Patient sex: F
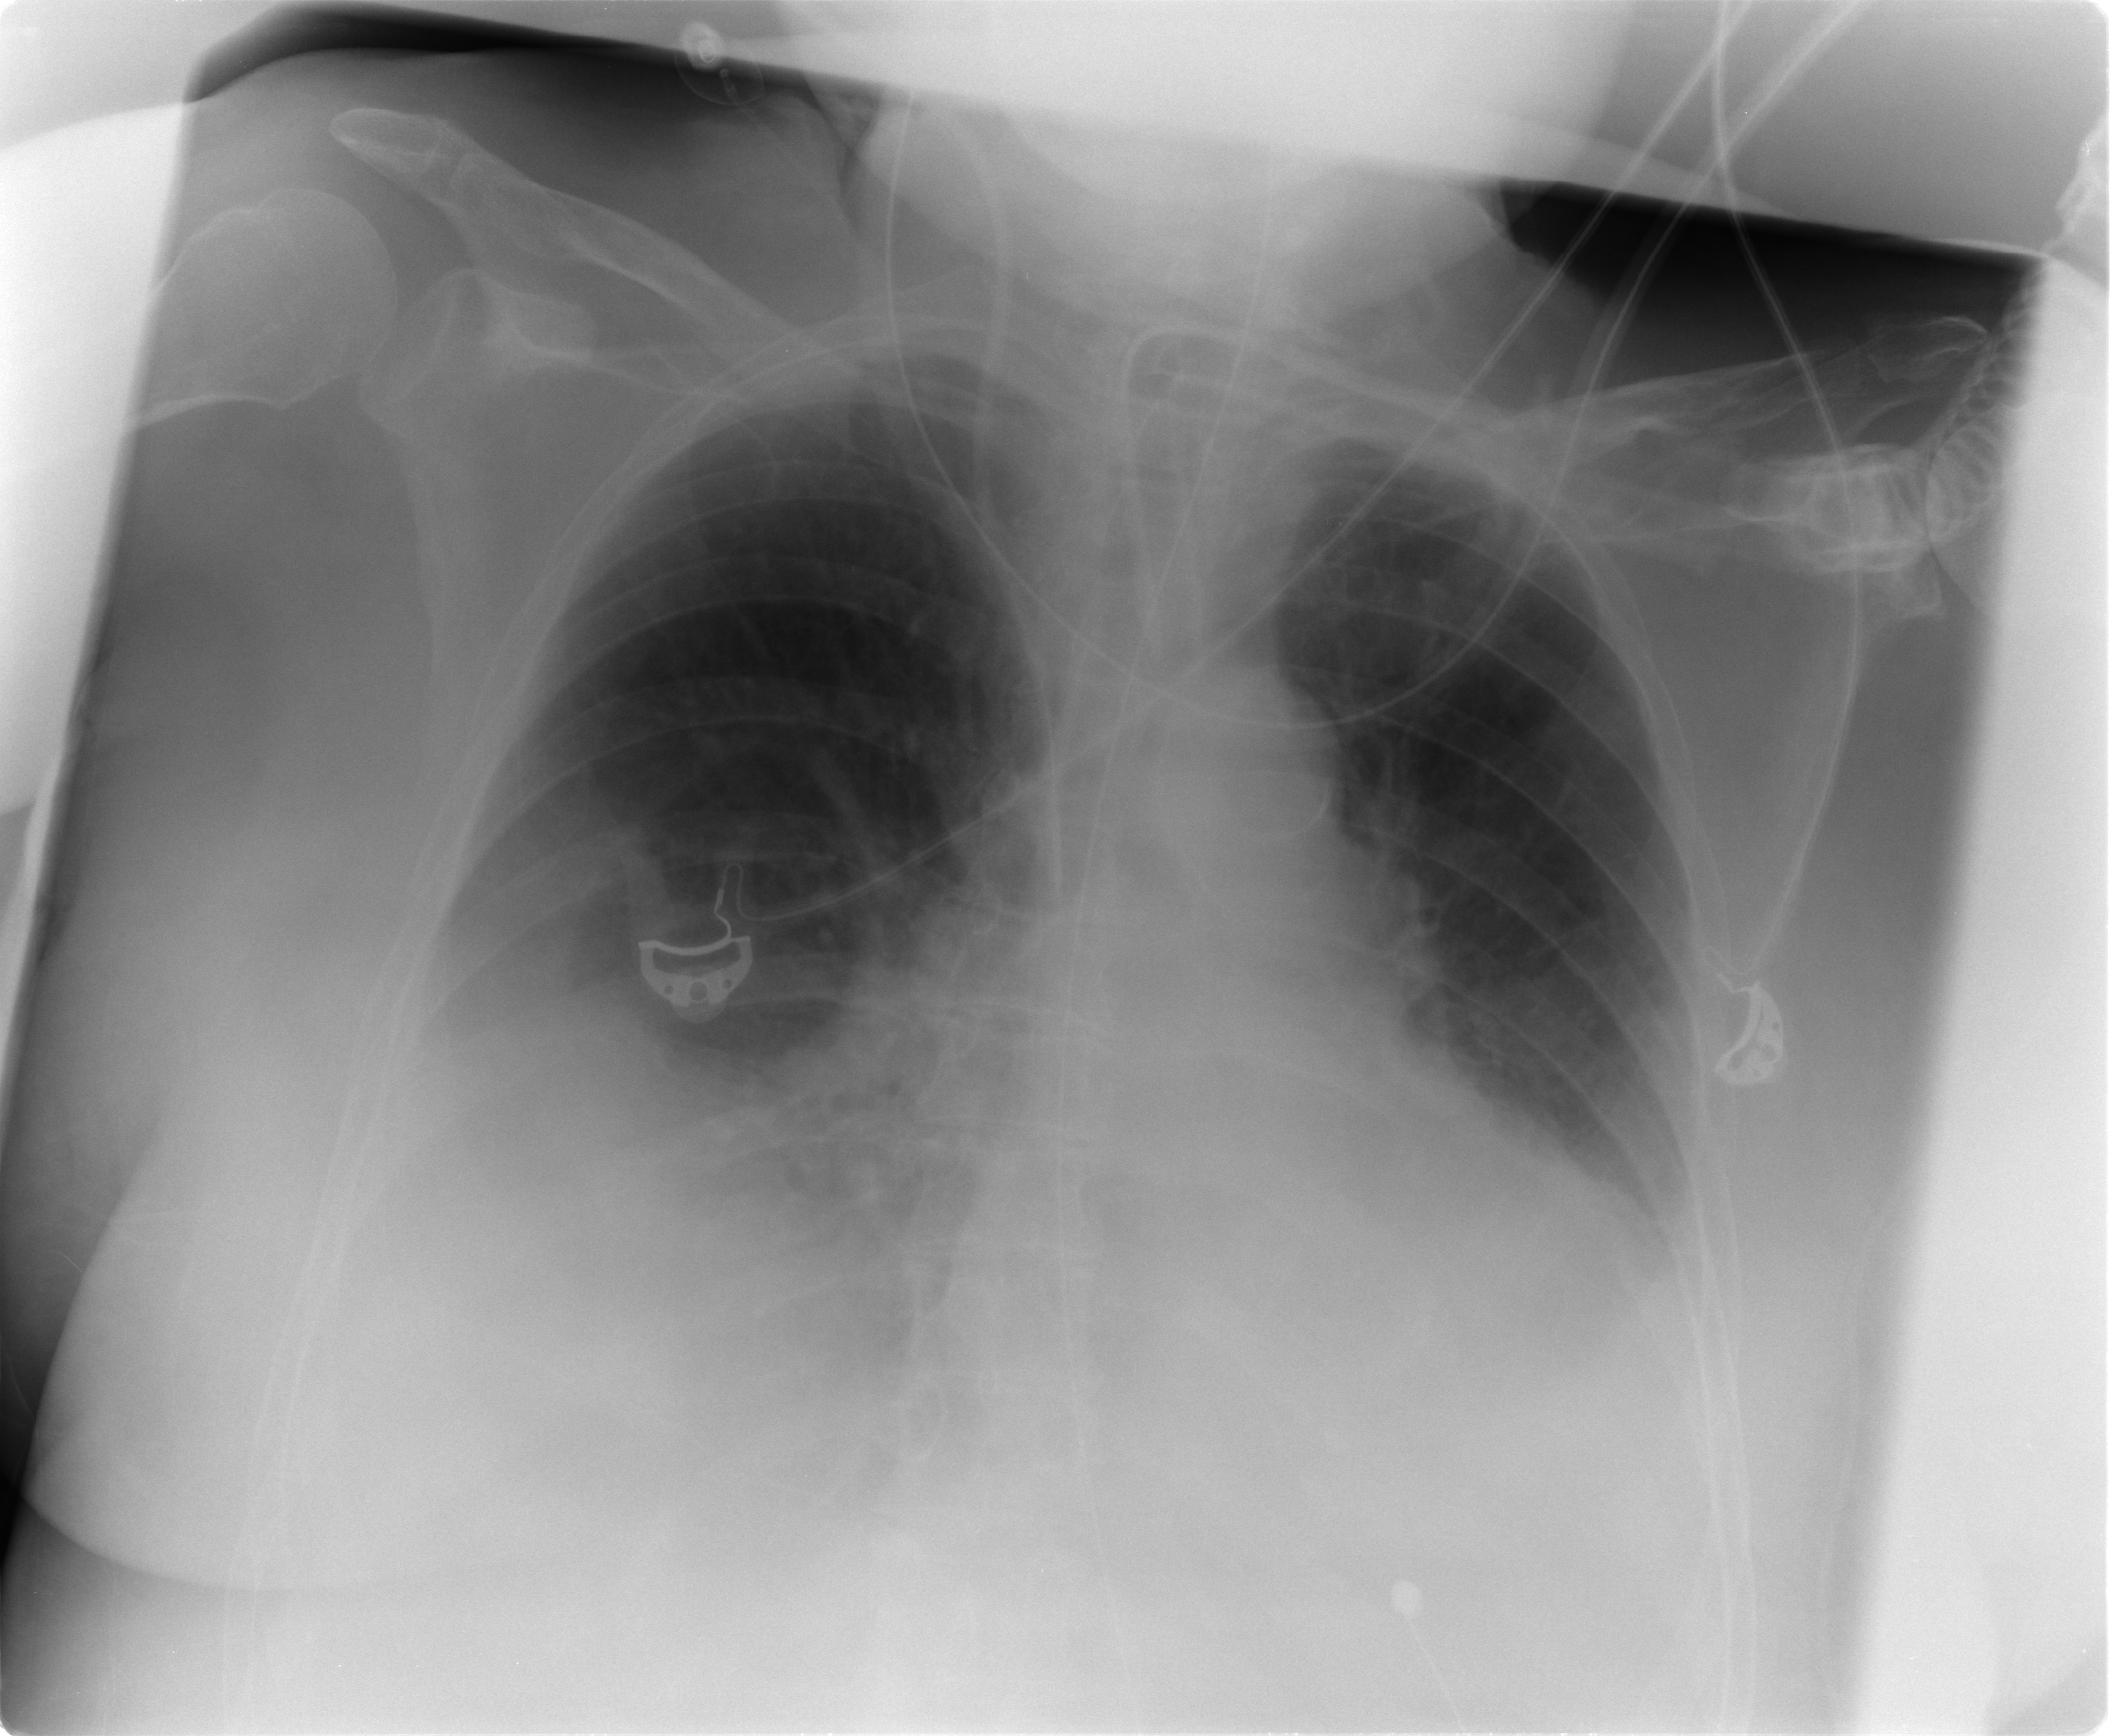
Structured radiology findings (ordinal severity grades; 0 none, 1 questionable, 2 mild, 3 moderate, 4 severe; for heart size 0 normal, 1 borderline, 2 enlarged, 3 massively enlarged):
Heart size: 0
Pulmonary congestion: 0
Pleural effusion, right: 3
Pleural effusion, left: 2
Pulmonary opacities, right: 0
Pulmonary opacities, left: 0
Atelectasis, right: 2
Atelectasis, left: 2